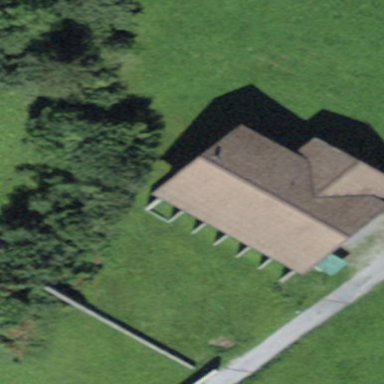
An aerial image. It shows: Shooting sport building.